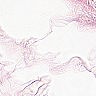
Metastatic tissue present: no